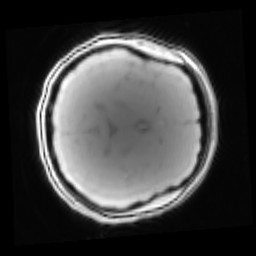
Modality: PDw
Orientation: axial
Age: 16
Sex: female
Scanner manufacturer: siemens
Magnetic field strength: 3 T
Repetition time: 0.25 s
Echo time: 0.00103 s